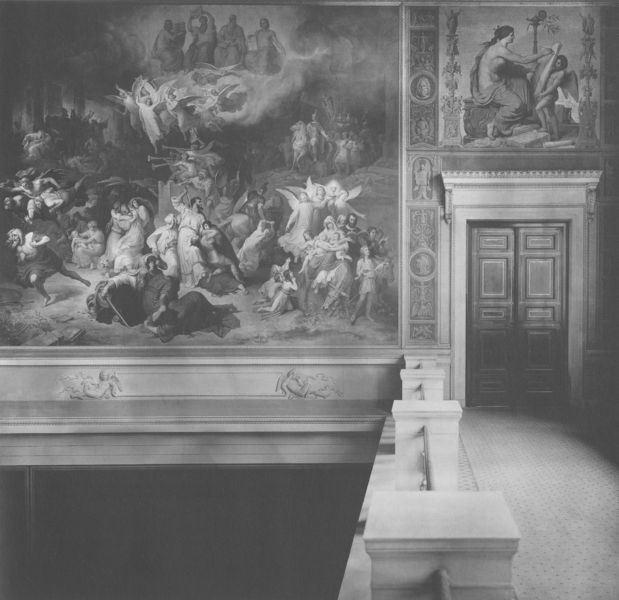
Titel: Die Zerstörung Jerusalems, Die Römer, Die Geschichte
Künstler: Wilhelm von Kaulbach
Standort: Berlin
Institution: Neues Museum
Schlagwörter: flügel, gemälde, gott, himmel, kampf, mann, nackt, schatten, weiß, wolken, bäume, frauen, menschen, ausschnitt, frau, grau, holz, hut, licht, marmor, männer, raum, schwarz, szene, säule, säulen, tür, zimmer, gebäude, haus, schloss, tuch, wolke, malerei, ornament, teppich, wand, architektur, band, barock, bibel, rahmen, sockel, stein, bild, innenraum, öl, brüstung, boden, stoff, kind, wald, kinder, pferd, reiter, engel, balkon, relief, türen, mauer, gelände, empore, saal, figuren, ölgemälde, treppe, treppen, tafel, detail, ornamente, wandgemälde, wandmalerei, flügeltür, geländer, hoch, galerie, flucht, foto, eingang, gang, keller, berlin, offen, antike, glaube, palast, stockwerk, balustrade, schwarz weiss, schwert, stiefel, flur, türstock, allegorie, idealismus, kunst, mythologie, rom, photo, ausstellung, fries, portal, sims, gesims, christus, jesus, residenz, portikus, antik, jüngstes gericht, musen, kaulbach, treppenhaus, posaunen, ballustrade, kassetten, männder, trompeten, fresko, museum, stange, absatz, kassettentür, empire, heilig, putten, maria, wandbild, puto, putti, biblisch, szenen, arabesken, fresco, bellen, historisch, tief, verziehrung, holztür, etage, arabeske, juden, freske, heilge, jüngste gericht, sixtina, türsturz, kiner, neues museum, sms, maierismus, swarz-weiss